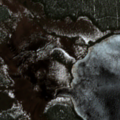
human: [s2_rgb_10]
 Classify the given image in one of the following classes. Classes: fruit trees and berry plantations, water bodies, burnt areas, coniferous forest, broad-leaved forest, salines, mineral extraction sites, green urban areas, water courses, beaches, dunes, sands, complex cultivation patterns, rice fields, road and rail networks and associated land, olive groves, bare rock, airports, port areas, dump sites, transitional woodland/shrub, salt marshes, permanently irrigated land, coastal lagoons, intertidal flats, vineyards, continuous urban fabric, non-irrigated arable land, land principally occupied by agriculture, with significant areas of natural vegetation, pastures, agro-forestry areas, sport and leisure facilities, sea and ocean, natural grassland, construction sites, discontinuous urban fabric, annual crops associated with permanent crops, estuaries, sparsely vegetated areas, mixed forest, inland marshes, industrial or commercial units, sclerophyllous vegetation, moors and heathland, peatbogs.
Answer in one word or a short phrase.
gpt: coniferous forest, peatbogs, water bodies